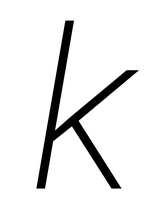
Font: Roboto-Italic_ExtraLight_Italic